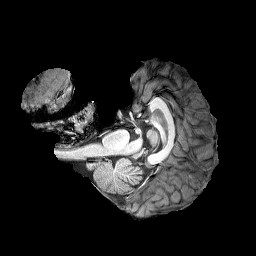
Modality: T1w
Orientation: axial
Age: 47
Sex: male
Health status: healthy